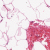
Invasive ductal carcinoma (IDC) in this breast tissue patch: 0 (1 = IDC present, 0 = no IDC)